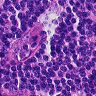
Metastatic tissue present: no